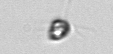
Label: Pyramimonas